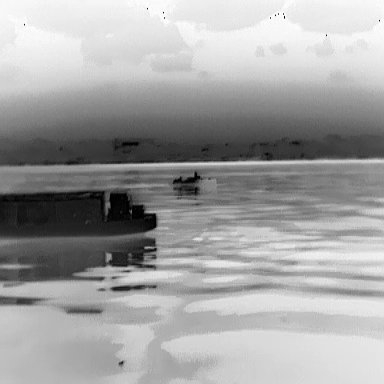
There is a fishing_boat in the infrared image.